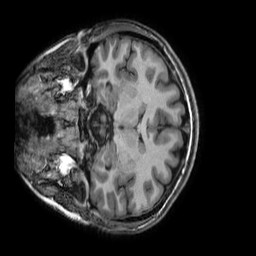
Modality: T1w
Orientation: coronal
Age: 26
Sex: female
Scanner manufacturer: ge
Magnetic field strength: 3 T
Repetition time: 0.008788 s
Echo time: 0.003776 s